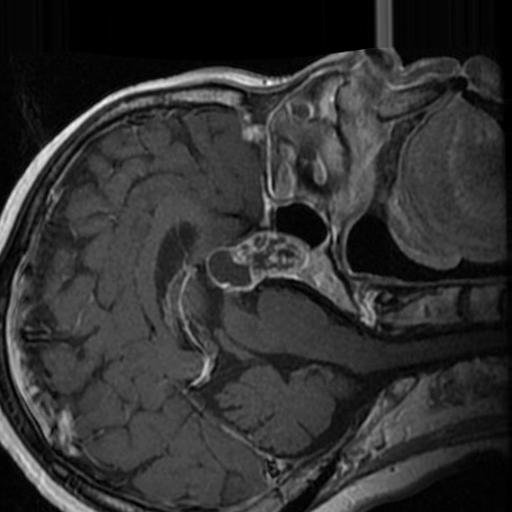
Label: brain_tumor